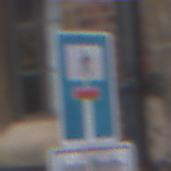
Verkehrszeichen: SackgasseFussgaengerDurchlaessig
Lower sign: HinweisGeaenderteVorfahrtVerkehrsfuehrungVerkehrsregelung3
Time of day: Midday
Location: Outdoor (Urban)
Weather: Overcast
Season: NotSpecified
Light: Natural